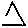
Label: triangle